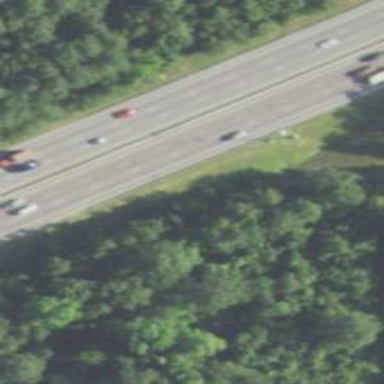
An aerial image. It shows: Motorway.